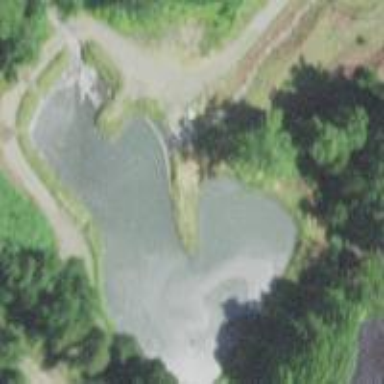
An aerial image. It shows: Reservoir of water next to tailings pond.